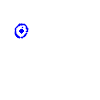
Particle: kaon